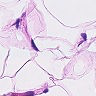
Metastatic tissue present: no